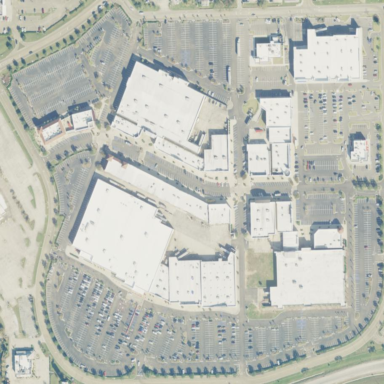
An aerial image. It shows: Commercial area.